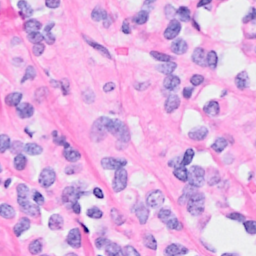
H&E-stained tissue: Breast